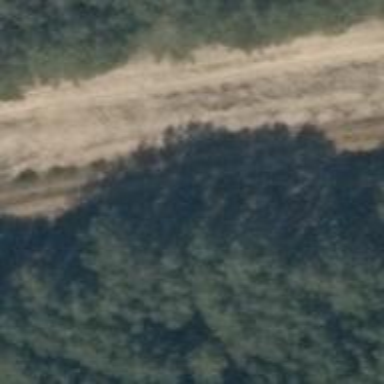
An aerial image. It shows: Track road with grade4 tracktype.